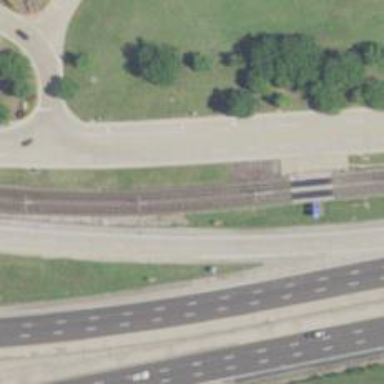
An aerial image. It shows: Light rail railway with electrified contact line.